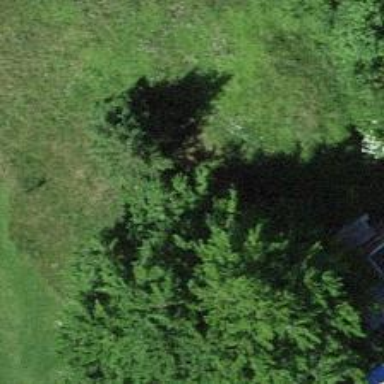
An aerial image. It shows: Needle-leaved tree in natural setting.